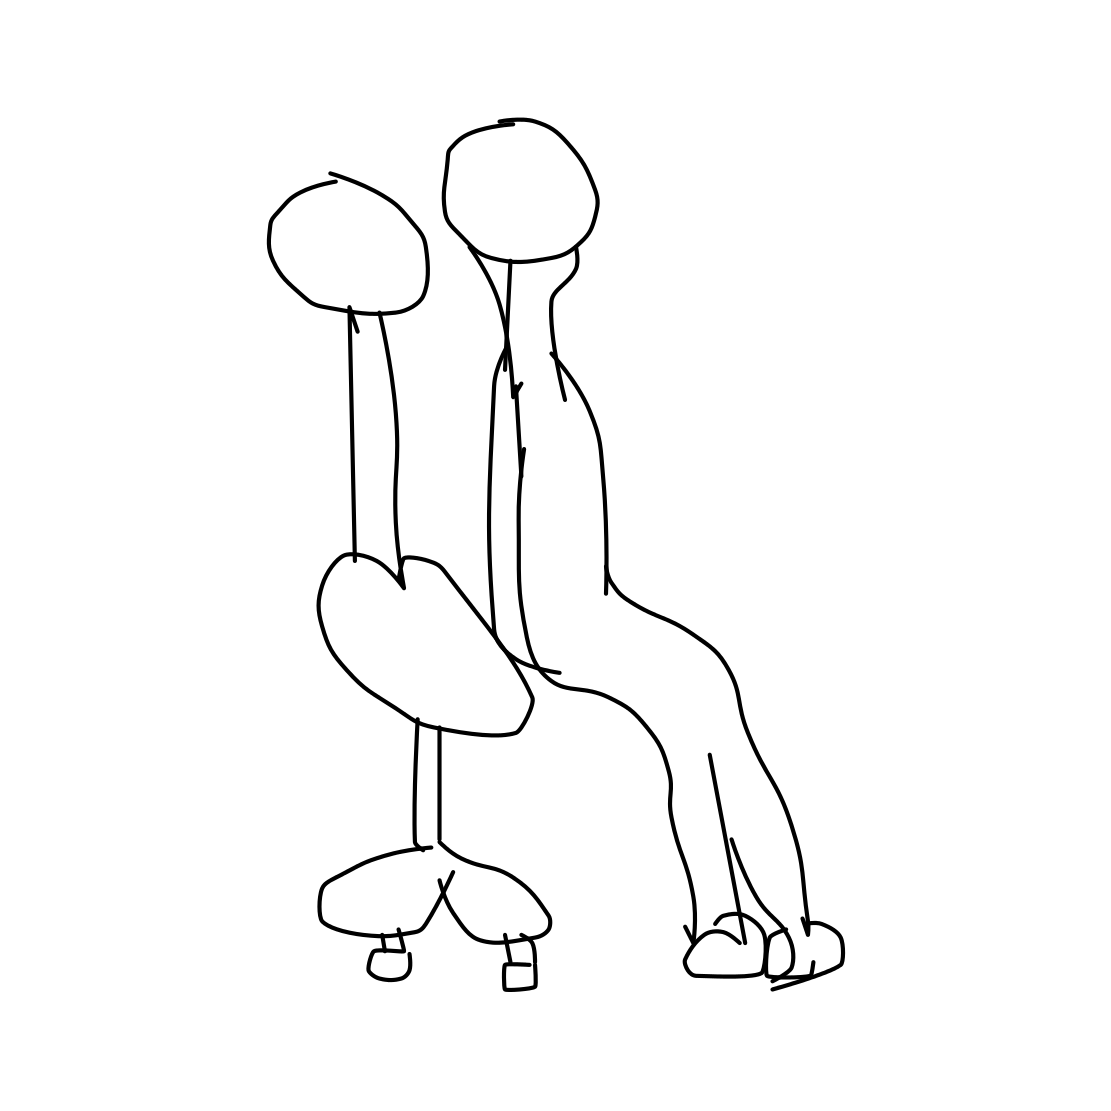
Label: person sitting